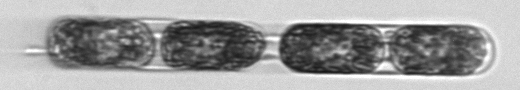
Label: Hemiaulus